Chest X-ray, AP view. Patient: 58 years old, sex M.
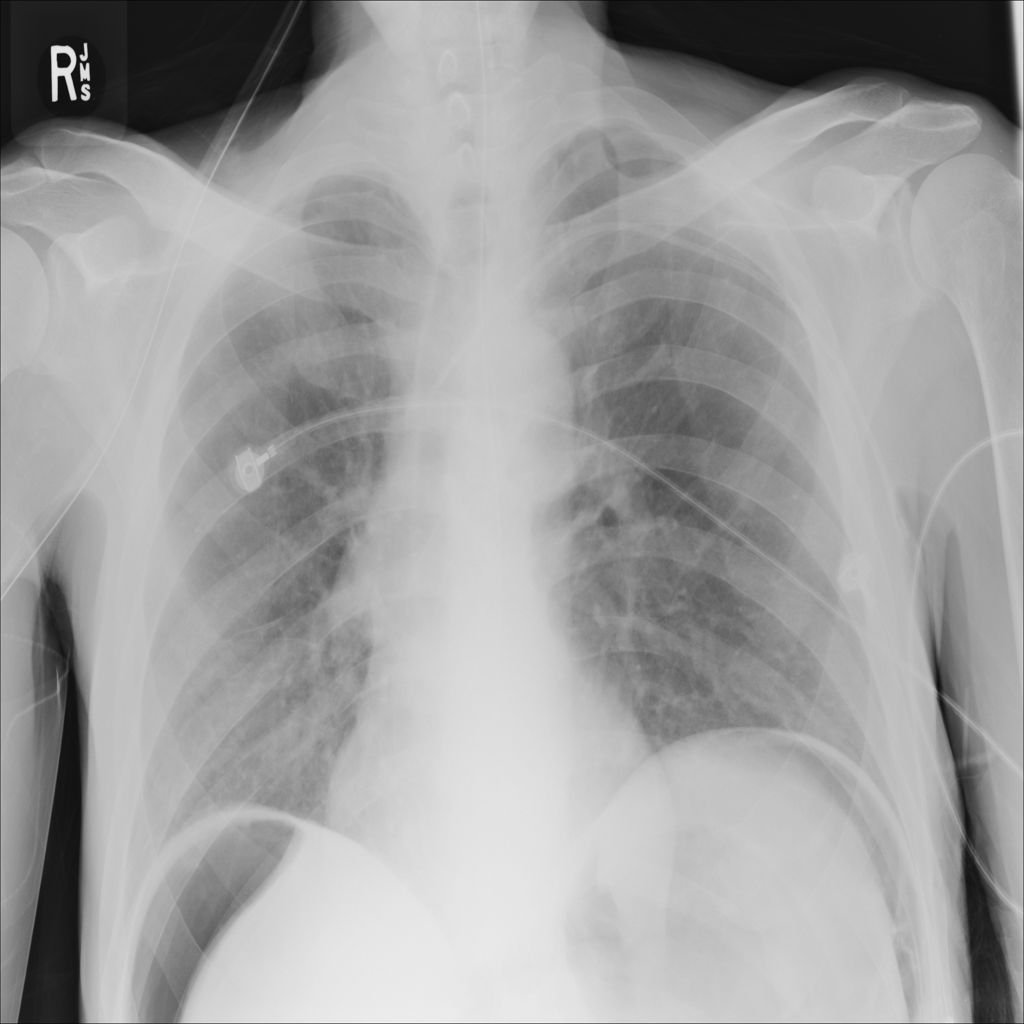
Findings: No Finding